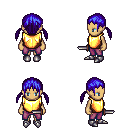
a pixel art fantasy rpg character, female body template, human, tanned skin, gold chest armor, magenta pants, blue twin-tailed hairstyle, metal boots, dagger, four views (front, back, left, right), 2x2 character sprite sheet, small pixel art, hard edges, no anti-aliasing